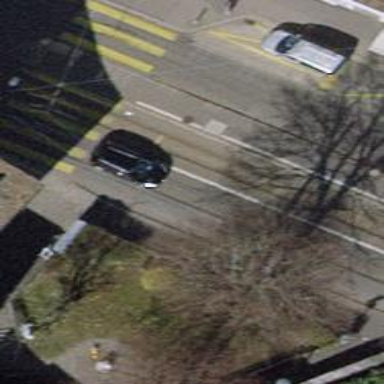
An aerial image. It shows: Tram stop with public transport stop position for trams.